Interaction volume radius: 5 \u00c5
Interaction volume height: 15 \u00c5
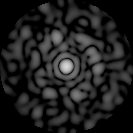
Disorder parameter: 0.8497